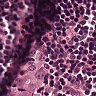
Metastatic tissue present: yes